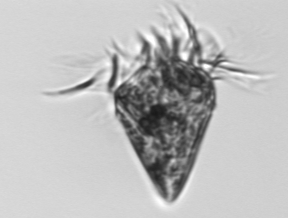
Label: Strombidium_wulffi